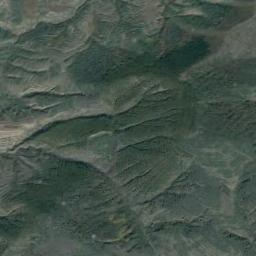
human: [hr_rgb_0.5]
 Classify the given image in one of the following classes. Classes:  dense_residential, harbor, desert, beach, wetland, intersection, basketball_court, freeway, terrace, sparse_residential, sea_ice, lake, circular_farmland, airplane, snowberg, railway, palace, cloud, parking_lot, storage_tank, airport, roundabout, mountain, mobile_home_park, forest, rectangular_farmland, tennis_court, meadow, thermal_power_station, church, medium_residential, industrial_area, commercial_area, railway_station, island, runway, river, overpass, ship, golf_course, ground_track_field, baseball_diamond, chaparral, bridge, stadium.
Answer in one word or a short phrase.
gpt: mountain